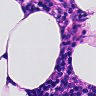
Metastatic tissue present: no